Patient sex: M
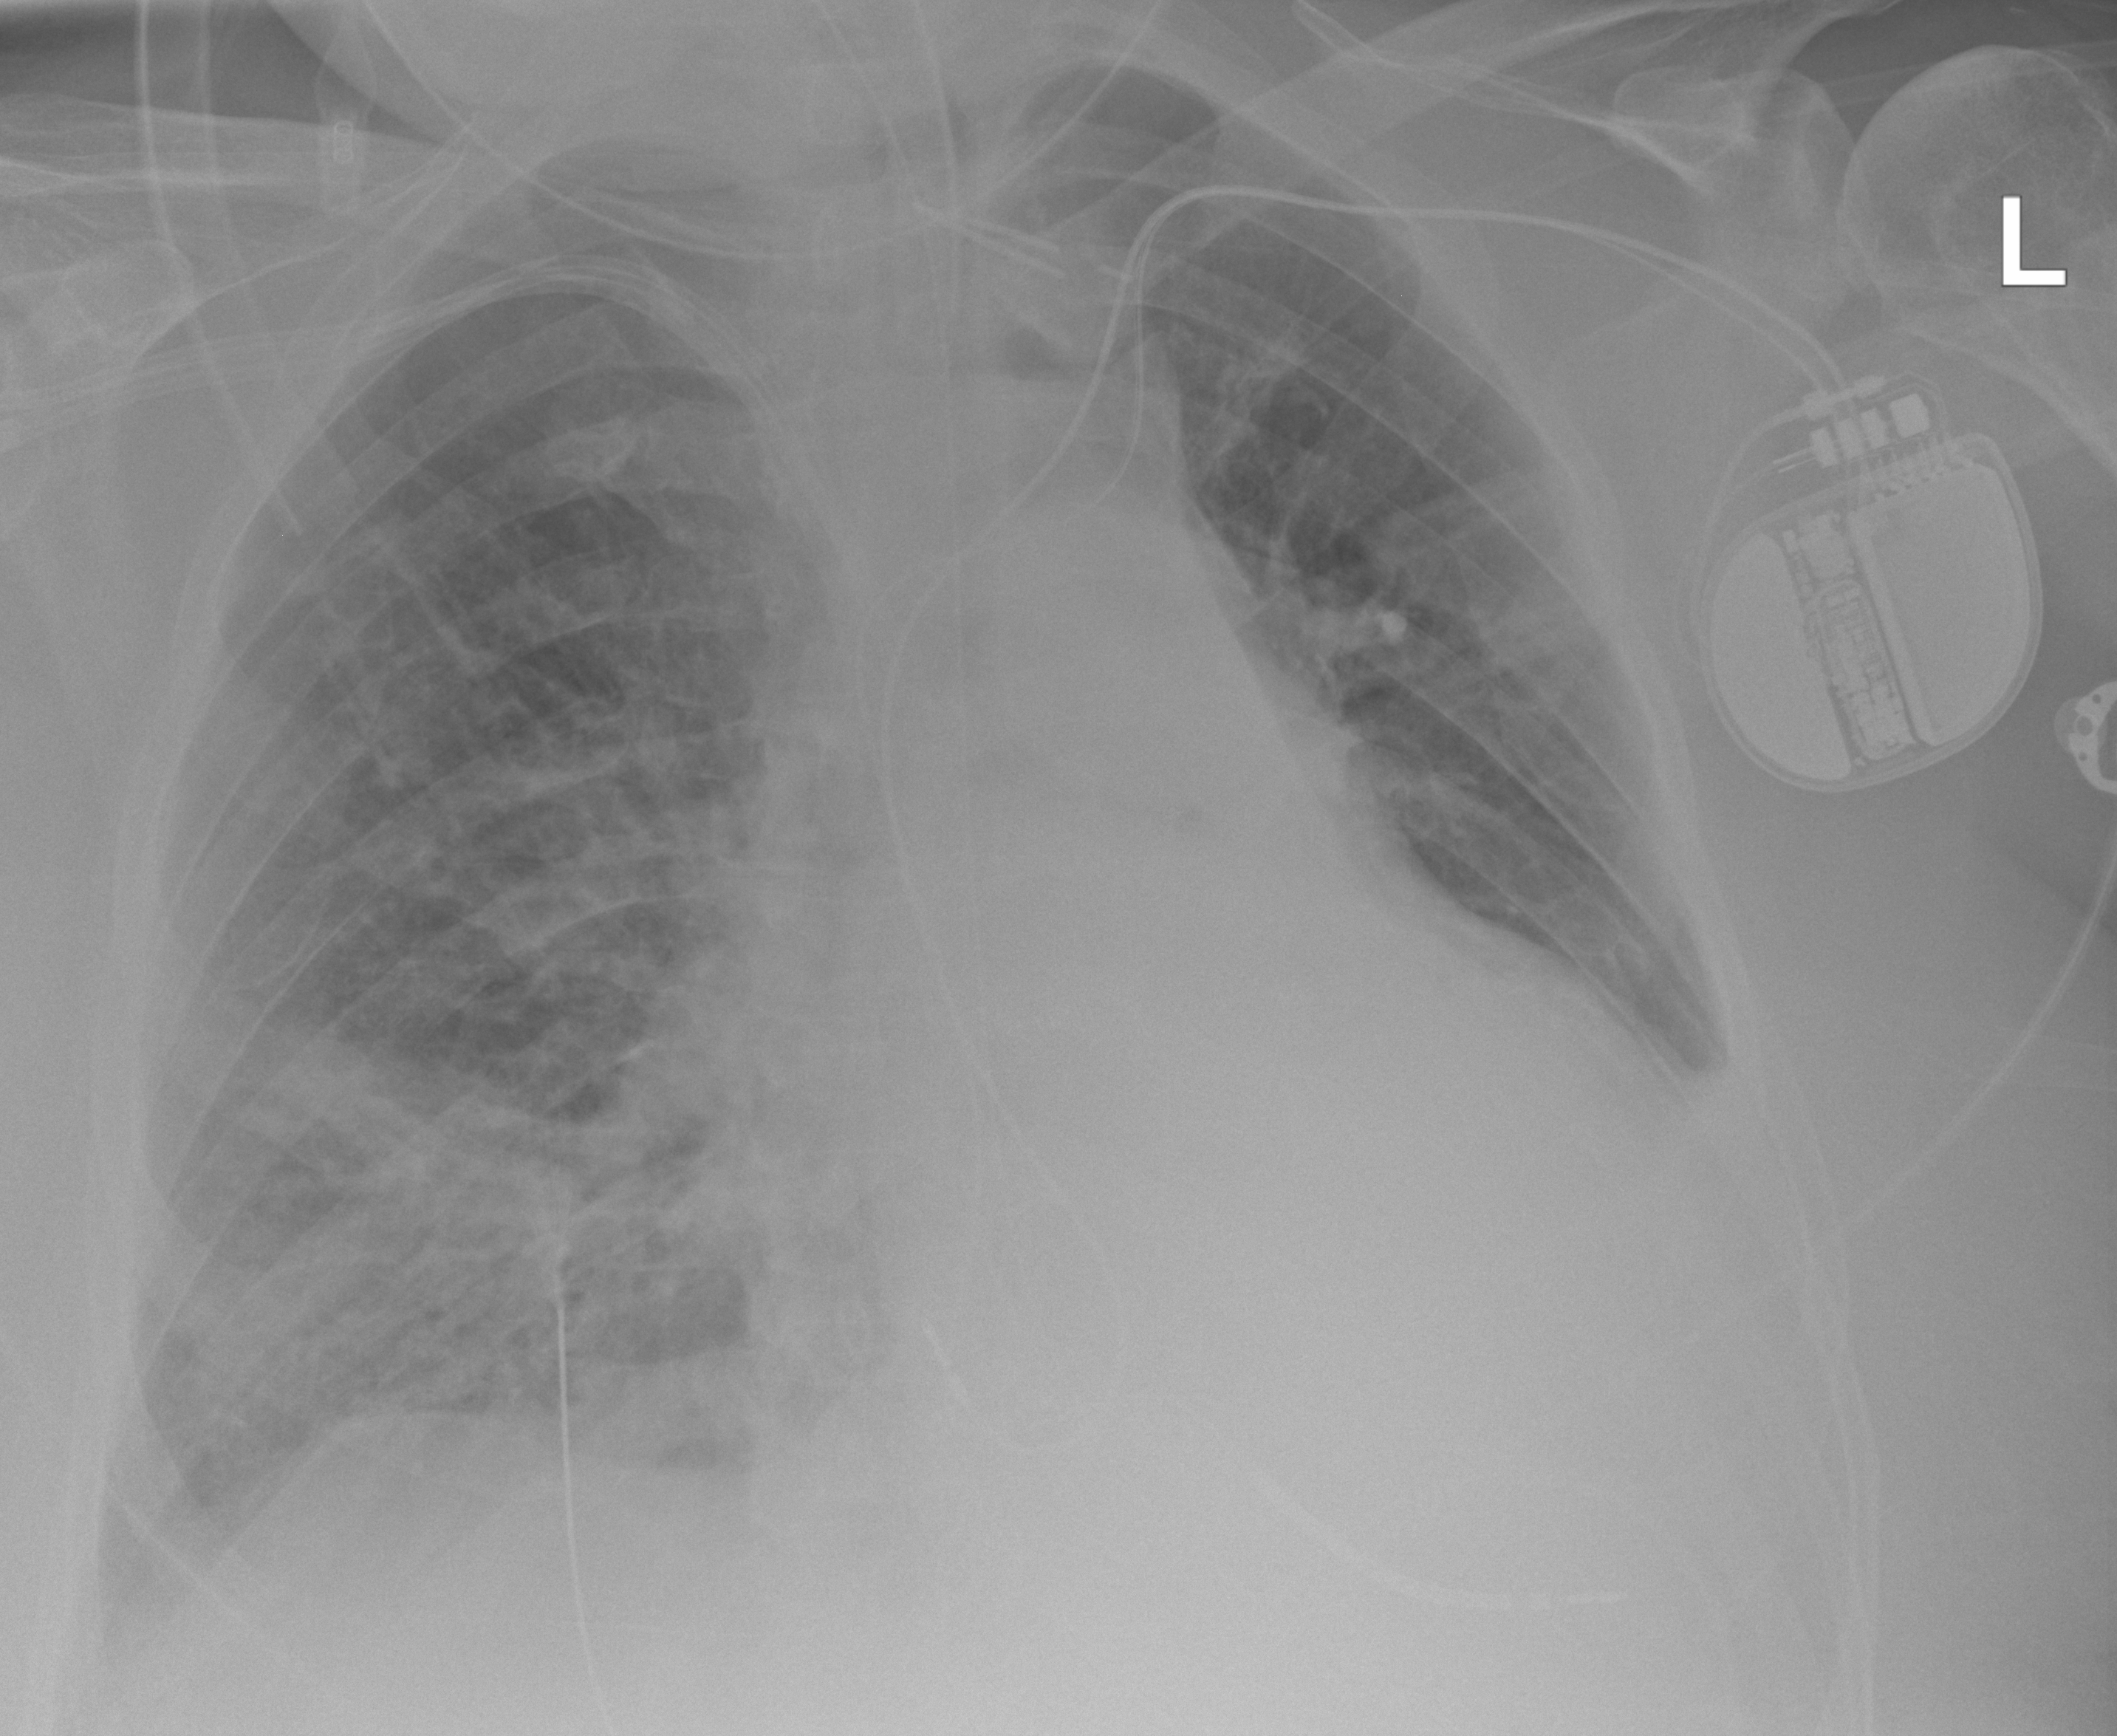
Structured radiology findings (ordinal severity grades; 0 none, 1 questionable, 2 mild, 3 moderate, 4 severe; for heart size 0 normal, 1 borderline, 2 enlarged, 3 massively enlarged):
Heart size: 2
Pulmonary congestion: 2
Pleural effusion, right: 2
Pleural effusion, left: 2
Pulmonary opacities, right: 2
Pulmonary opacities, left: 2
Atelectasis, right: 2
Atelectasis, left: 2